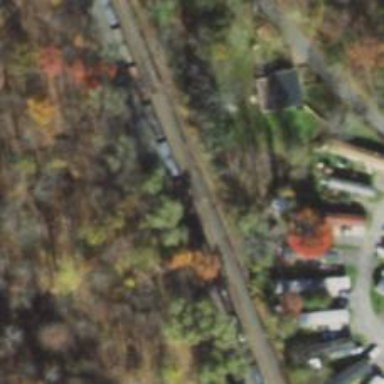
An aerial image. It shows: Railway spur junction.